Interaction volume radius: 5 \u00c5
Interaction volume height: 20 \u00c5
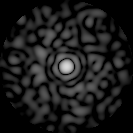
Disorder parameter: 0.8414